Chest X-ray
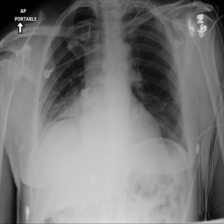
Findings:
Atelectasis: positive
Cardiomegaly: negative
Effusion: negative
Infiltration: negative
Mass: negative
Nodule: negative
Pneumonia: negative
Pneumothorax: positive
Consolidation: negative
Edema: negative
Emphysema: negative
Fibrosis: negative
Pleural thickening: negative
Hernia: negative